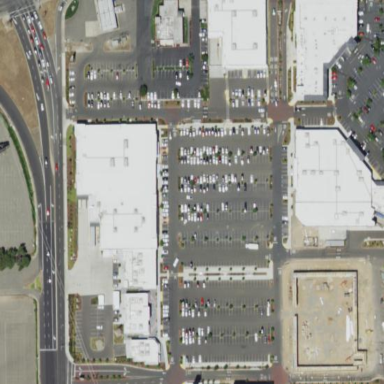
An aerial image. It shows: Retail area.